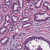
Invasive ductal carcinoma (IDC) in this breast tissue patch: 1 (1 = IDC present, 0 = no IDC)